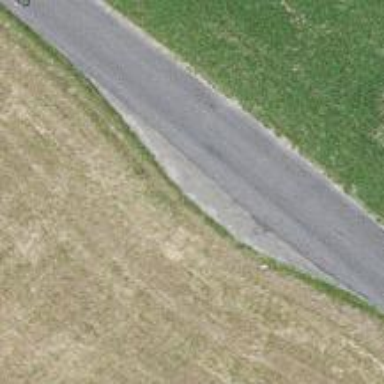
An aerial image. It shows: Passing place on the road.